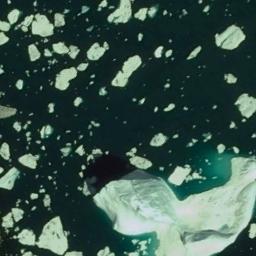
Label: sea_ice